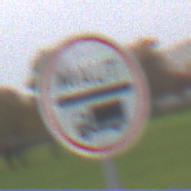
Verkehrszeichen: Mautpflicht
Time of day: Midday
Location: Outdoor (Suburban)
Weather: Overcast
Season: NotSpecified
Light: Natural